Field crop: maize
Growth stage: 2
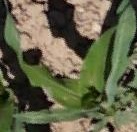
Species: maize